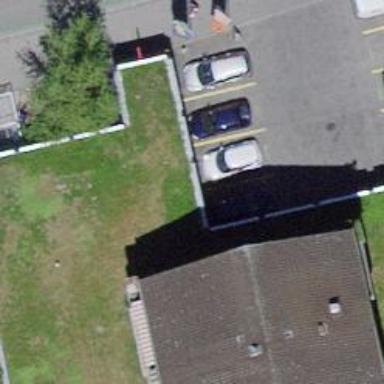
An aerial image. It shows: Restaurant.